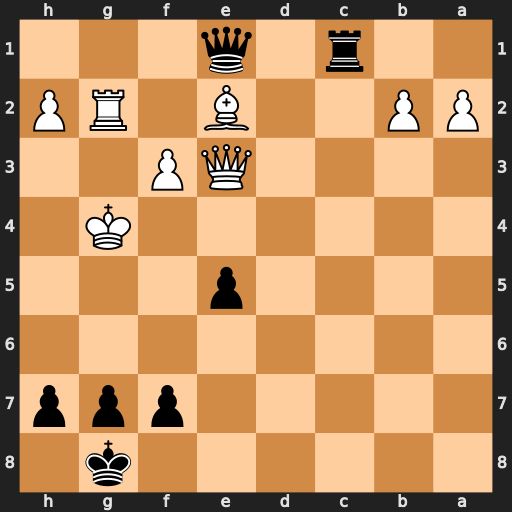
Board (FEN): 6k1/5ppp/8/4p3/6K1/4QP2/PP2B1RP/2r1q3
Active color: b
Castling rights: -
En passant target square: -
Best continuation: Rc4+ f4 Rxf4+